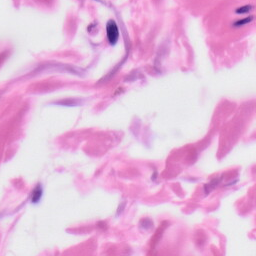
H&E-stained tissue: Skin